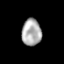
Tissue: prostate
Cell type: T cells
Senescence score: 0.7138
Nuclear area (px): 510
Mean DAPI intensity: 174.08